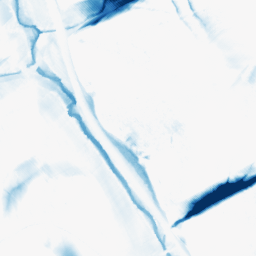
Category: morphological
Decomposition family: morphological_diamond
Decomposition parameters: operation: closing
radius: 20
Upsampling method: lanczos
Upsampling parameters: scale: 2
Upsampling scale: 2